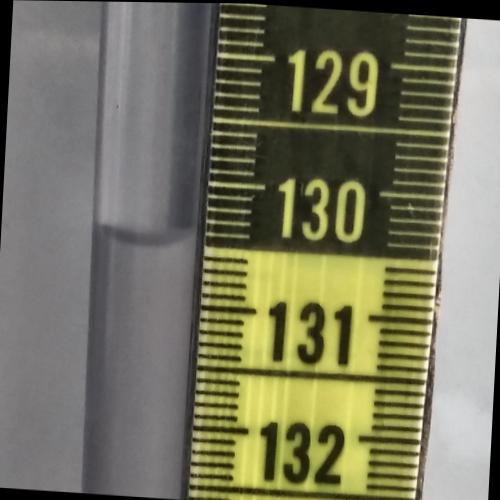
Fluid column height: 130.5 cm